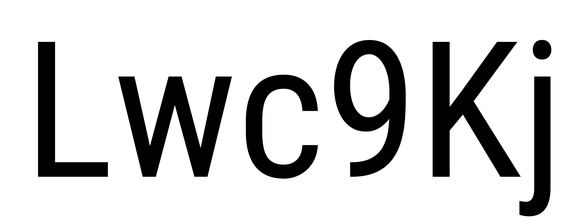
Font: Roboto_Condensed_Regular